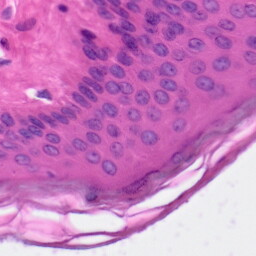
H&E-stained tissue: Skin